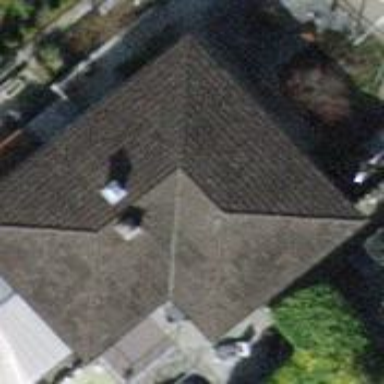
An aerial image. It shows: Detached building with roof shaped like quadruple saltbox.